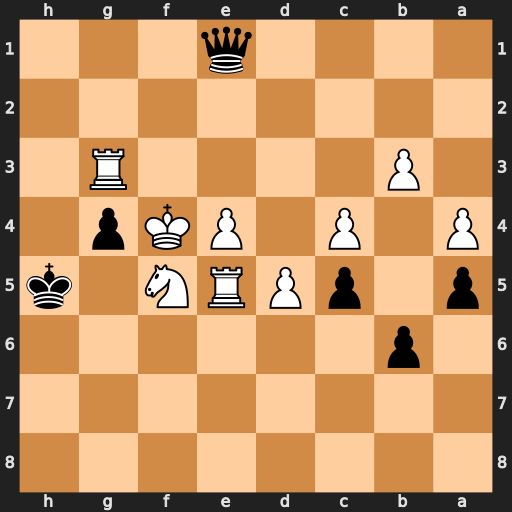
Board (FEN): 8/8/1p6/p1pPRN1k/P1P1PKp1/1P4R1/8/4q3
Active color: b
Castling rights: -
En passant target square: -
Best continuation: Qf2+ Rf3 Qxf3#